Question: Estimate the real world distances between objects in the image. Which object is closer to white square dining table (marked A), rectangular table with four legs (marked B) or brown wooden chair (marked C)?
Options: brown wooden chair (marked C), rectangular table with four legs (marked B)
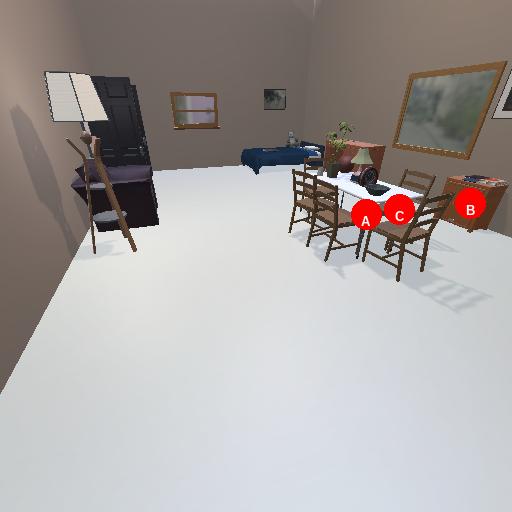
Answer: brown wooden chair (marked C)